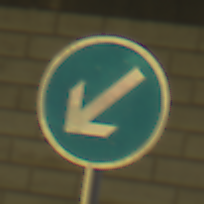
Verkehrszeichen: VorgeschriebeneVorbeifahrtLinks
Umgebung: Outdoor, Urban
Tageszeit: Midday
Wetter: Clear
Licht: Natural
Jahreszeit: NotSpecified
Kontrast: LowContrast